Field crop: tomato
Growth stage: 1
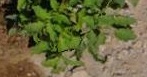
Species: tomato